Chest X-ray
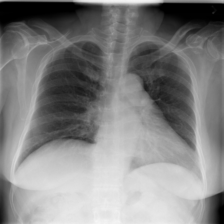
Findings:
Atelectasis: negative
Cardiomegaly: negative
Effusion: negative
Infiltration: negative
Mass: negative
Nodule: negative
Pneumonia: negative
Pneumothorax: negative
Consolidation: negative
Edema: negative
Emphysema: negative
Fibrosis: negative
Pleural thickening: negative
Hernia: negative